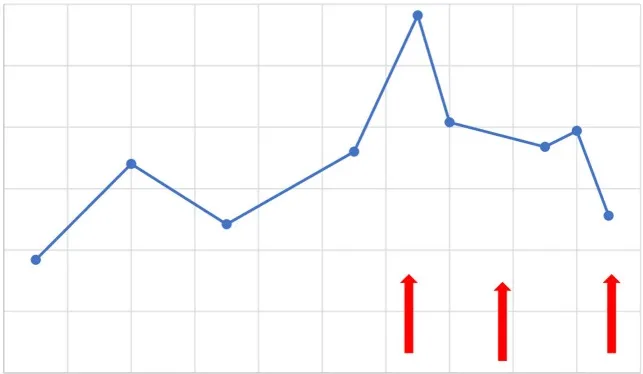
Cyclosporine levels during the patient's admission and since appearance of symptoms. Arrows on the left: indicates the onset of symptoms and middle arrow indicates cassation of cyclosporine and arrows on the right indicates disappearance of symptoms.
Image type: pathology (masson_trichrome)